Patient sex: M
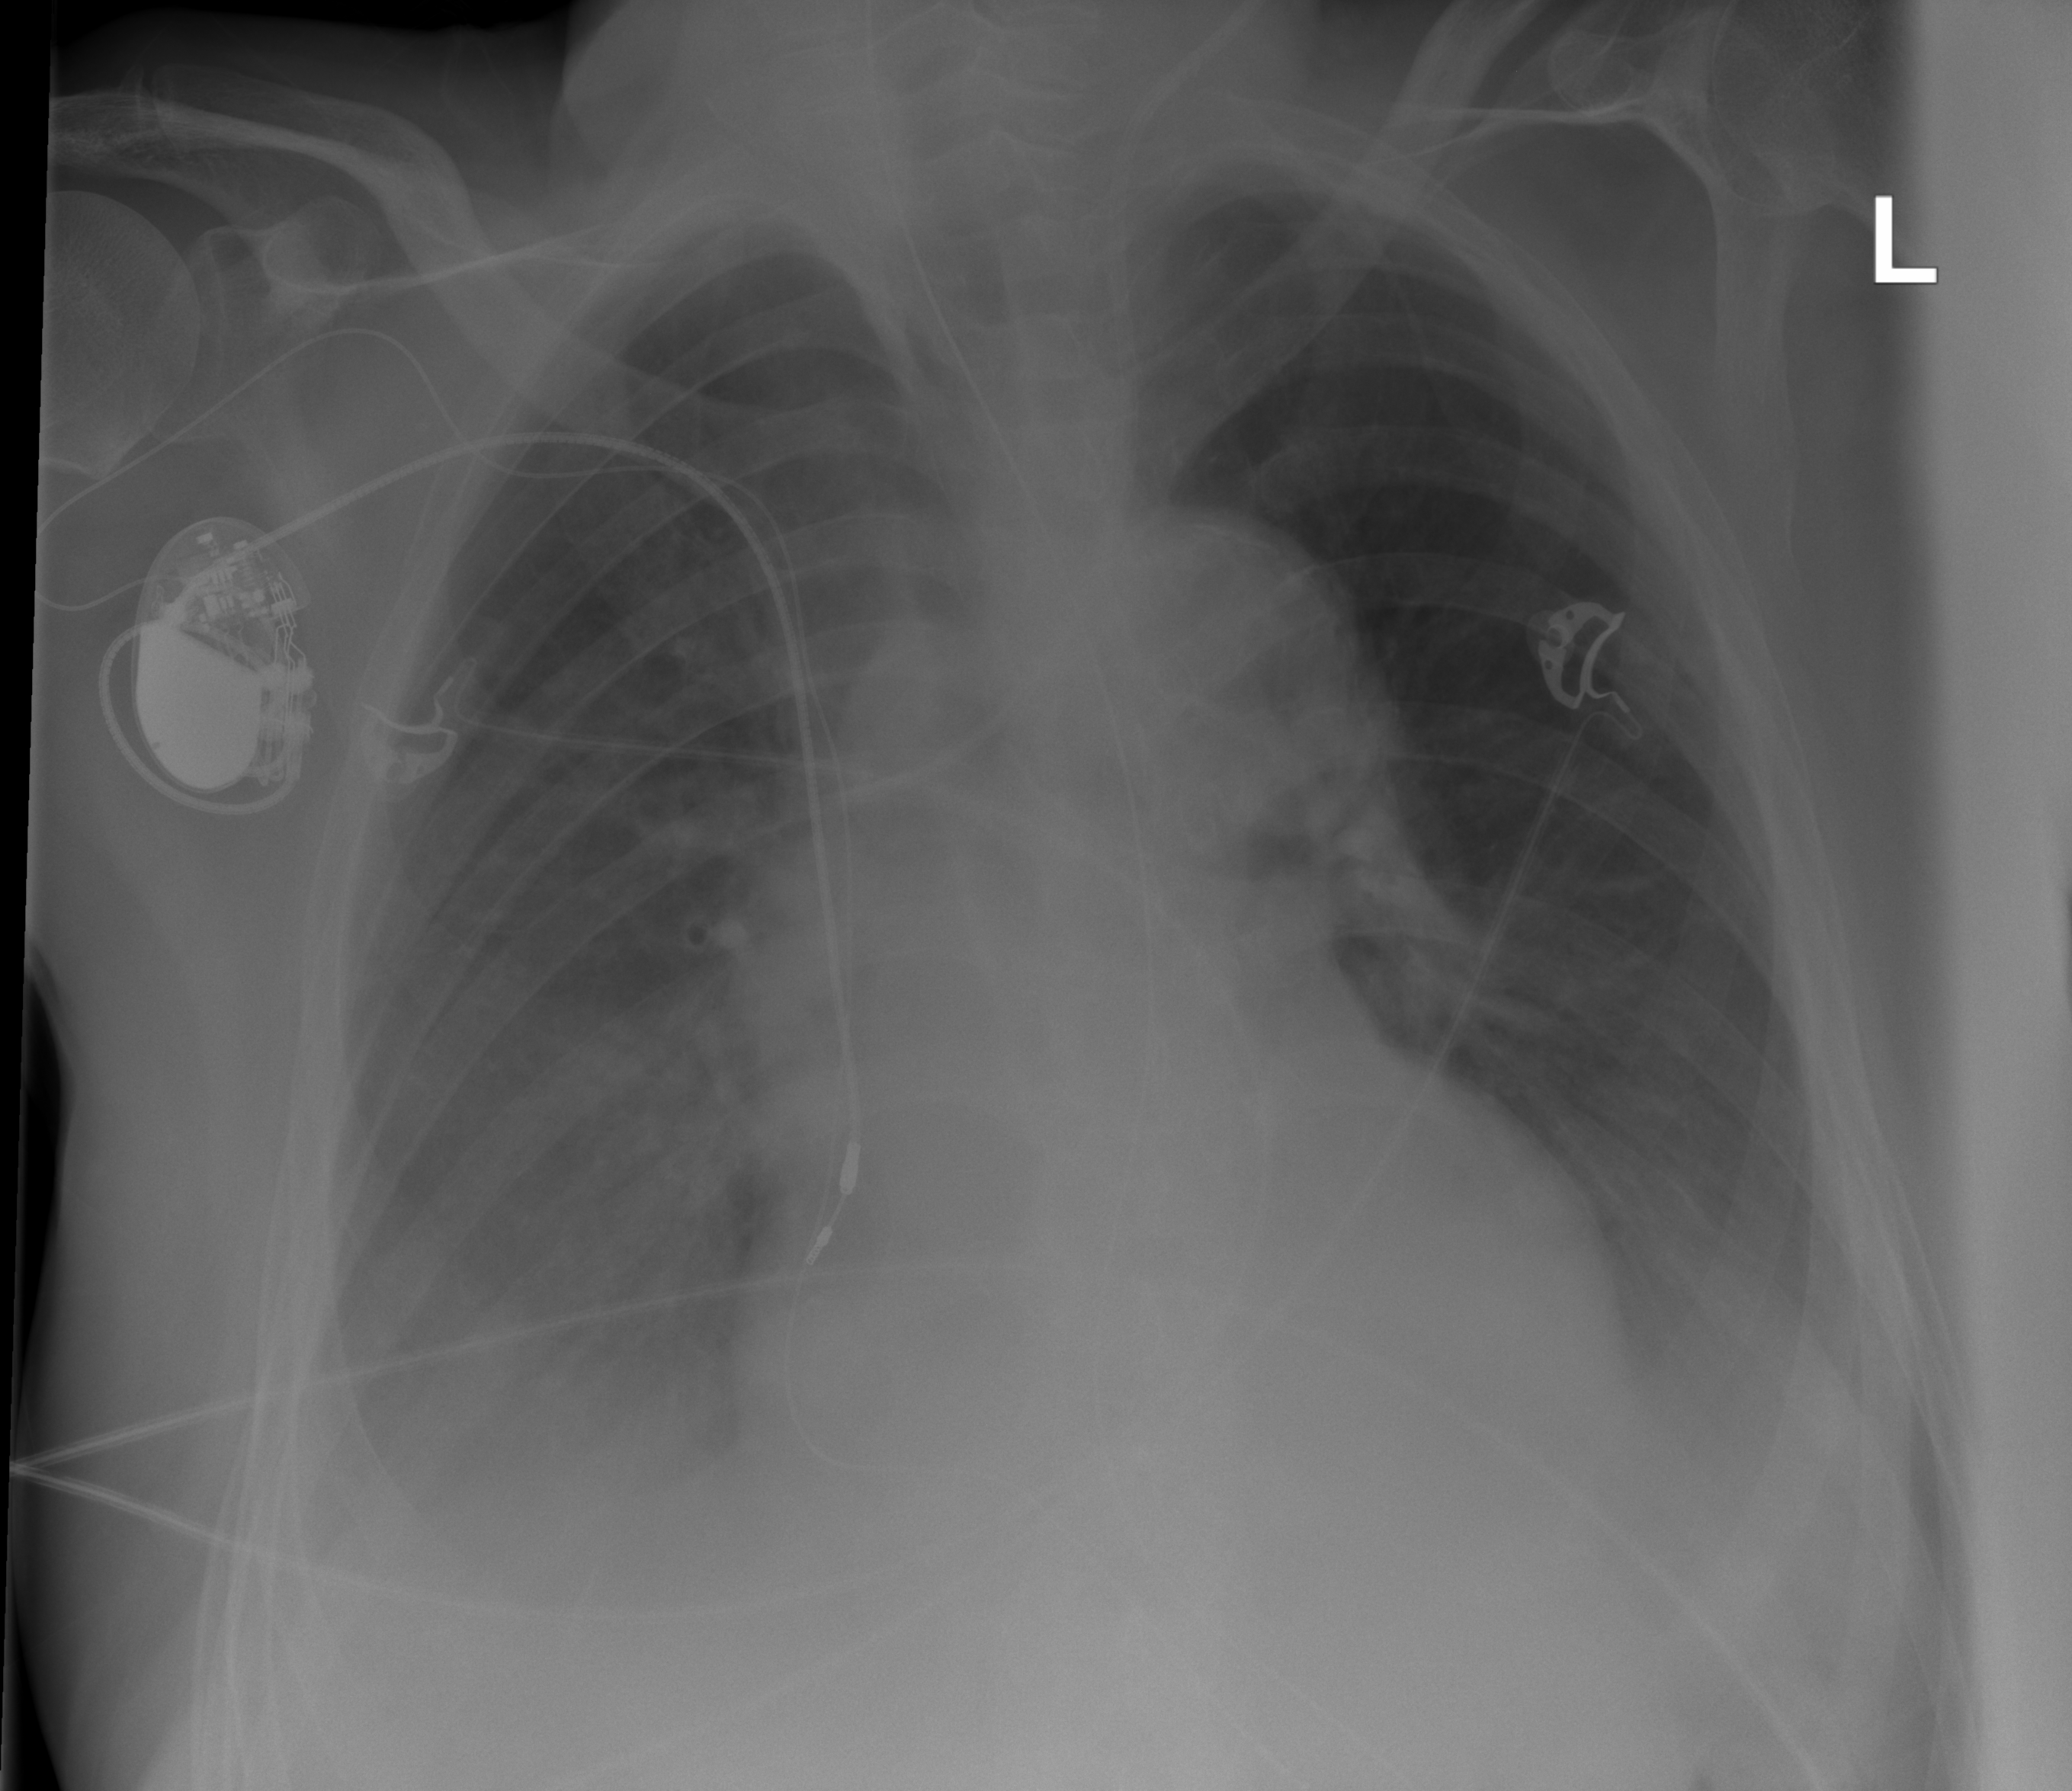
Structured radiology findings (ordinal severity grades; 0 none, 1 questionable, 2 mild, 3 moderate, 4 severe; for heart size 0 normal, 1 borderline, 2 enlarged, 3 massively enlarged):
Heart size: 2
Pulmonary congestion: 2
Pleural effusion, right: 2
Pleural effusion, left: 2
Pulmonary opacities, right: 0
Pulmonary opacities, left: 0
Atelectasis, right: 2
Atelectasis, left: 2